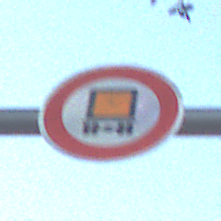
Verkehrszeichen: VerbotKennzeichnungspflichtigeKraftfahrzeugeGefaehrlicheGueter
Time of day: SunriseSunset
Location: Outdoor (Nature)
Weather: Clear
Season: NotSpecified
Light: Natural